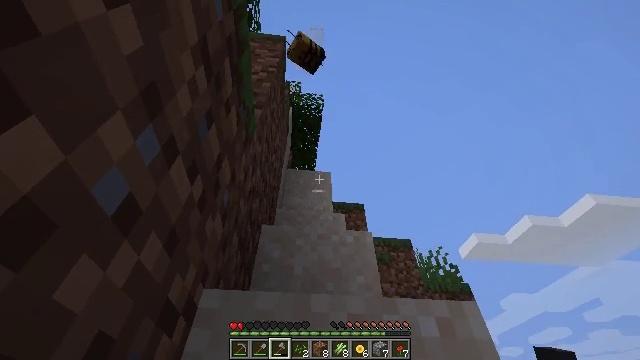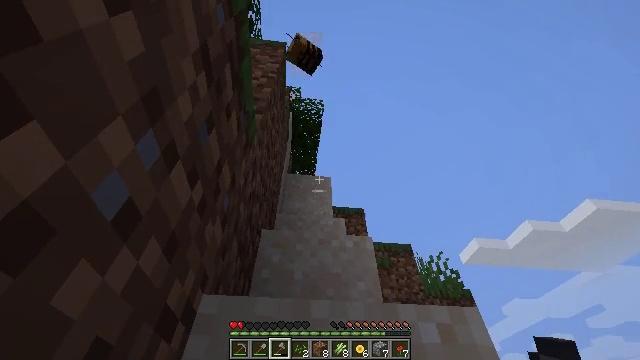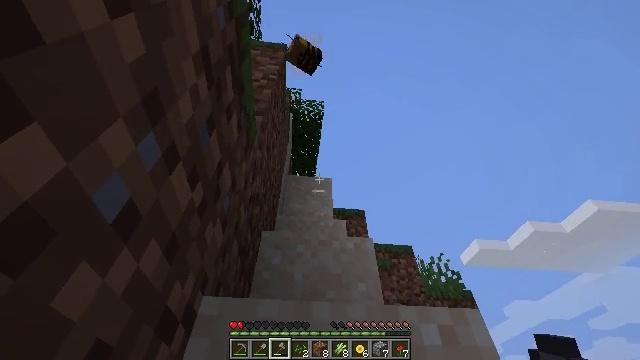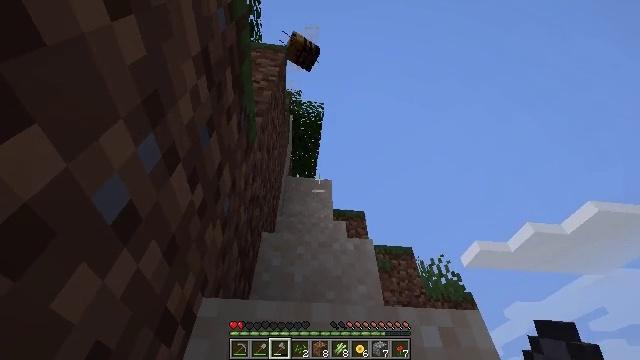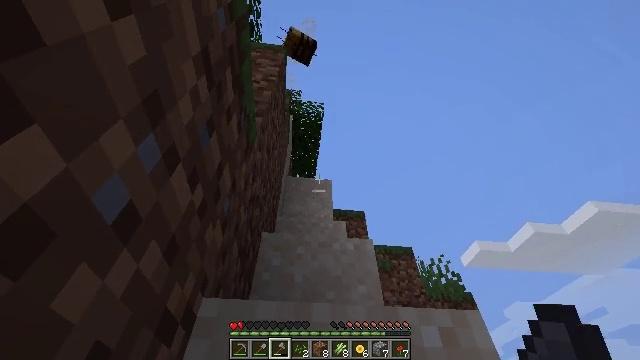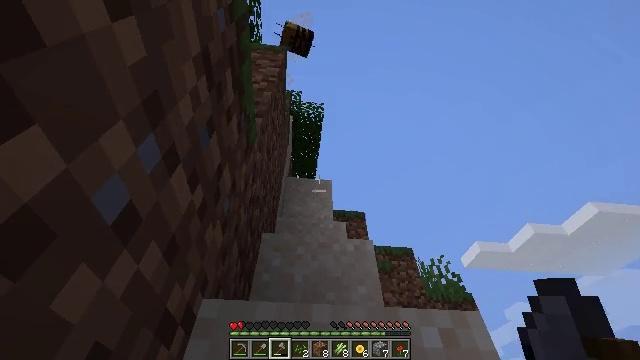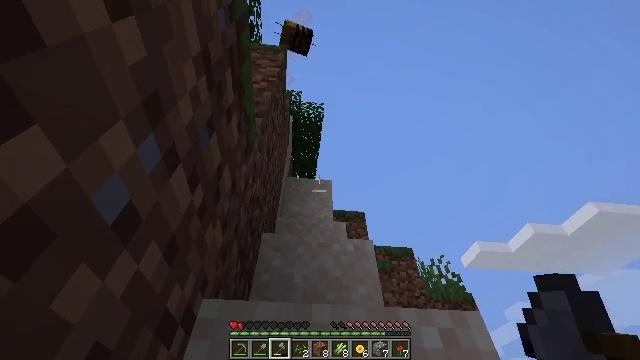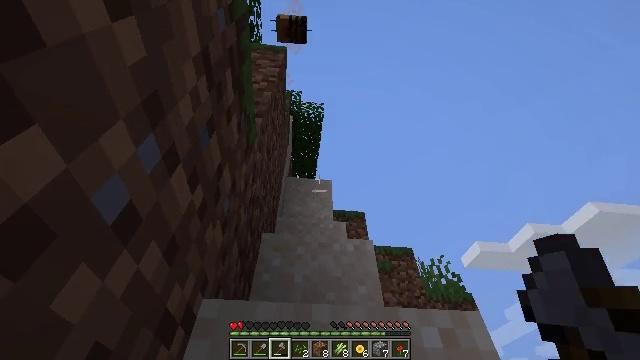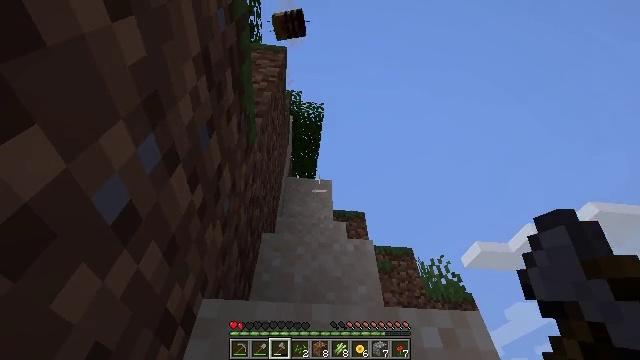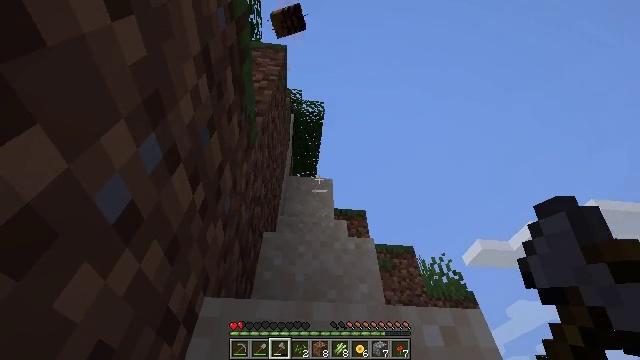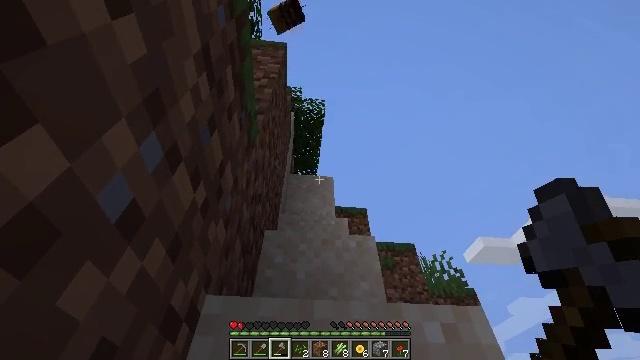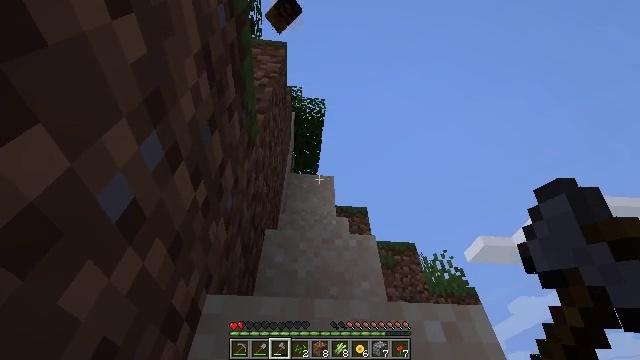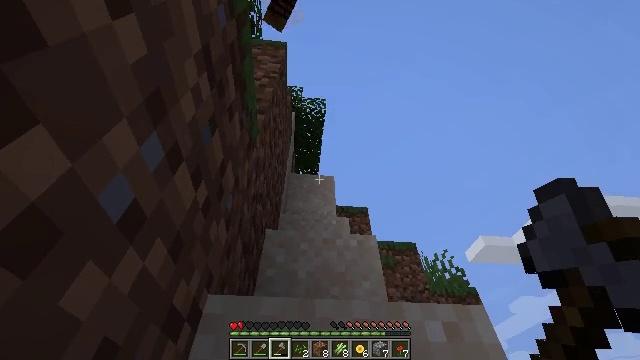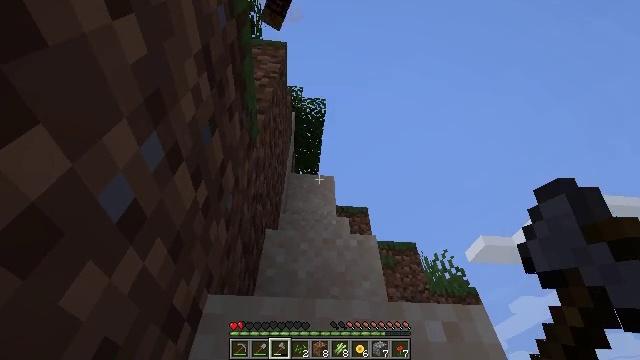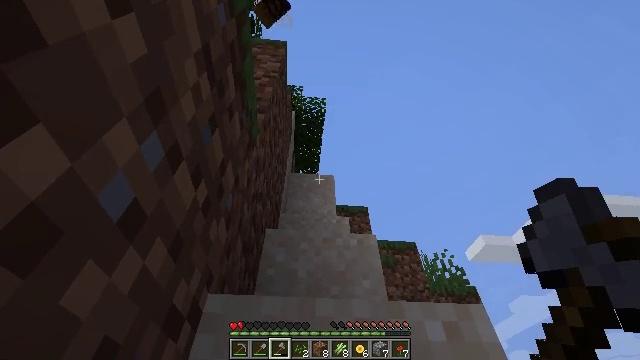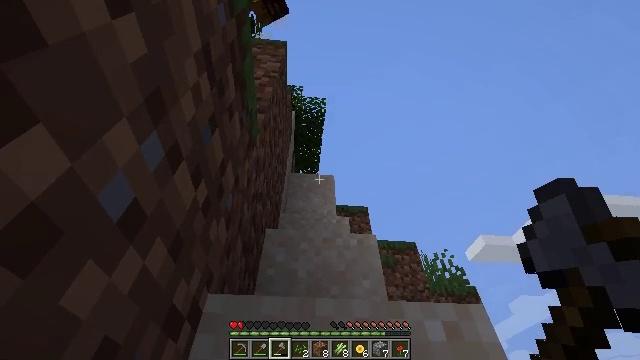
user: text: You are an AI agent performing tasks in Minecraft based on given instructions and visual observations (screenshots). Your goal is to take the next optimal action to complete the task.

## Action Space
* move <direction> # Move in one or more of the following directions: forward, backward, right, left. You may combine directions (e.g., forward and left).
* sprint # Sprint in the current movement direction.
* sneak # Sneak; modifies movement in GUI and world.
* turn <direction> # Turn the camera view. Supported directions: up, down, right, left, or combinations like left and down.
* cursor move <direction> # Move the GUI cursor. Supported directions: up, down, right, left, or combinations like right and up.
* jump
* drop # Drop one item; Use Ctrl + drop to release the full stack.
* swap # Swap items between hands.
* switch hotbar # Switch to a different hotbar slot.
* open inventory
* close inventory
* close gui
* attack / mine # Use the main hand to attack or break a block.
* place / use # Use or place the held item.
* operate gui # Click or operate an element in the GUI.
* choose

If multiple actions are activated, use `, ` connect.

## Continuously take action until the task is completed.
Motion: motion action
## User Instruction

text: Dig up some sand.
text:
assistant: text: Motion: turn up
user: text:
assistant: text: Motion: no_op
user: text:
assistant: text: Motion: no_op
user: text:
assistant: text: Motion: no_op
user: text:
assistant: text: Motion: no_op
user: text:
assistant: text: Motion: no_op
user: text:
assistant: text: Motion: no_op
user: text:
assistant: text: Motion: no_op
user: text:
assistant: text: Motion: no_op
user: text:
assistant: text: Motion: no_op
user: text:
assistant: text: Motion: no_op
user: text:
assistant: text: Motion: no_op
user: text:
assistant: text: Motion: no_op
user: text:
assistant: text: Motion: no_op
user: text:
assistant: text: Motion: no_op
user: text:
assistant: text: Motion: no_op
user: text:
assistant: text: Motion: no_op
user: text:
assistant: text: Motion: no_op
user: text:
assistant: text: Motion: no_op
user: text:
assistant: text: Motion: no_op
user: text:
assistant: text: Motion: no_op
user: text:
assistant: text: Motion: no_op
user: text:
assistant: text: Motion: no_op
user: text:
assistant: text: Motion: turn down
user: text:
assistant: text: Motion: turn down
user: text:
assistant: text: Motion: no_op
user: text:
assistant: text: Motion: no_op
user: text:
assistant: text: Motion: turn up
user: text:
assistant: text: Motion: turn left and up
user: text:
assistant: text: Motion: turn left and up